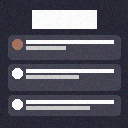
Screen state: on